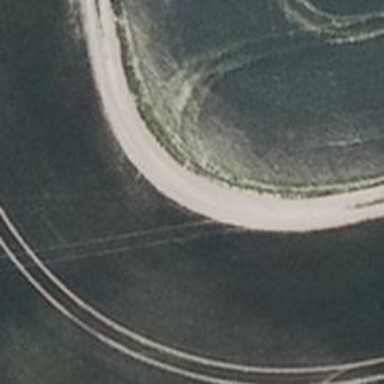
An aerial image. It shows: Track with grade 3 surface.